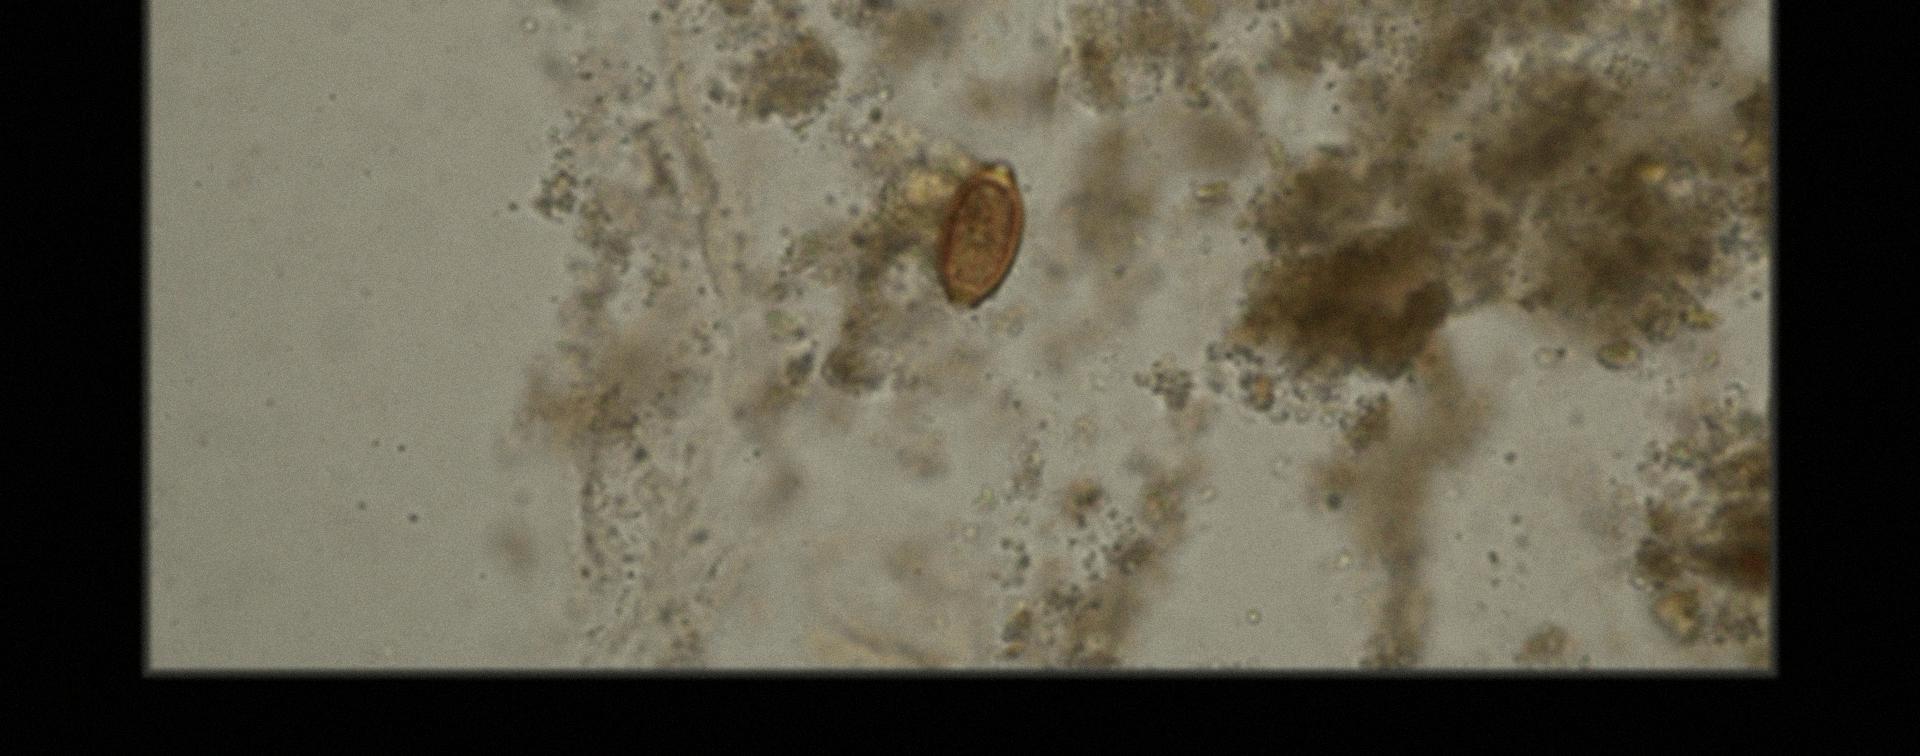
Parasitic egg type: Trichuris trichiura